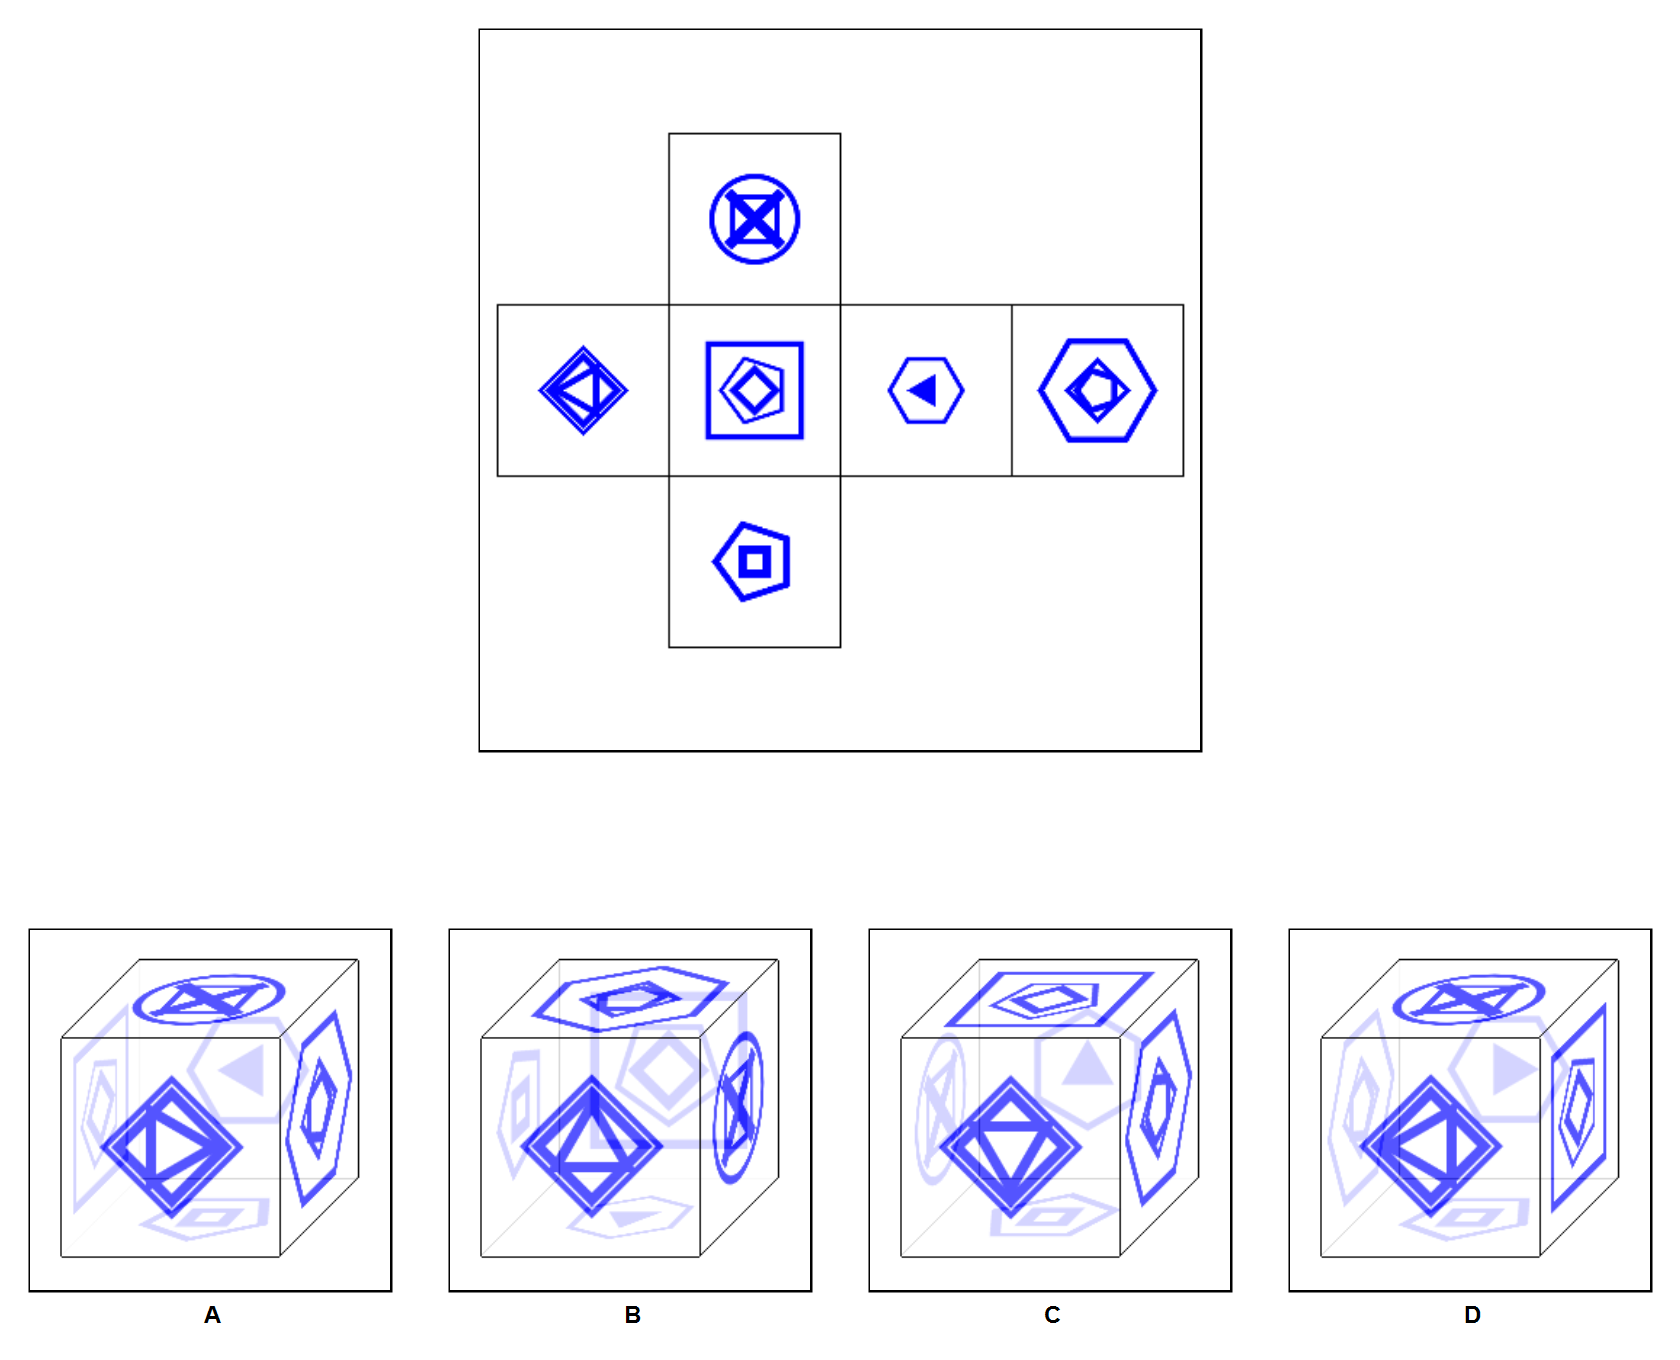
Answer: D